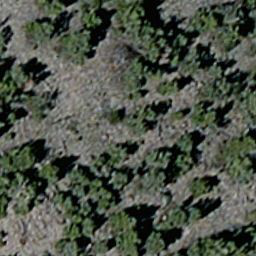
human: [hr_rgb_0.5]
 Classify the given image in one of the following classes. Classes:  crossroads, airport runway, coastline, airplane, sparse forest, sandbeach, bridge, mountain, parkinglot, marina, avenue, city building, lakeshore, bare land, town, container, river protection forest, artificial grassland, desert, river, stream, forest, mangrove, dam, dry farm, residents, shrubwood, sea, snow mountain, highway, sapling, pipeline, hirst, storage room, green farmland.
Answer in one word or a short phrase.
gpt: sparse forest